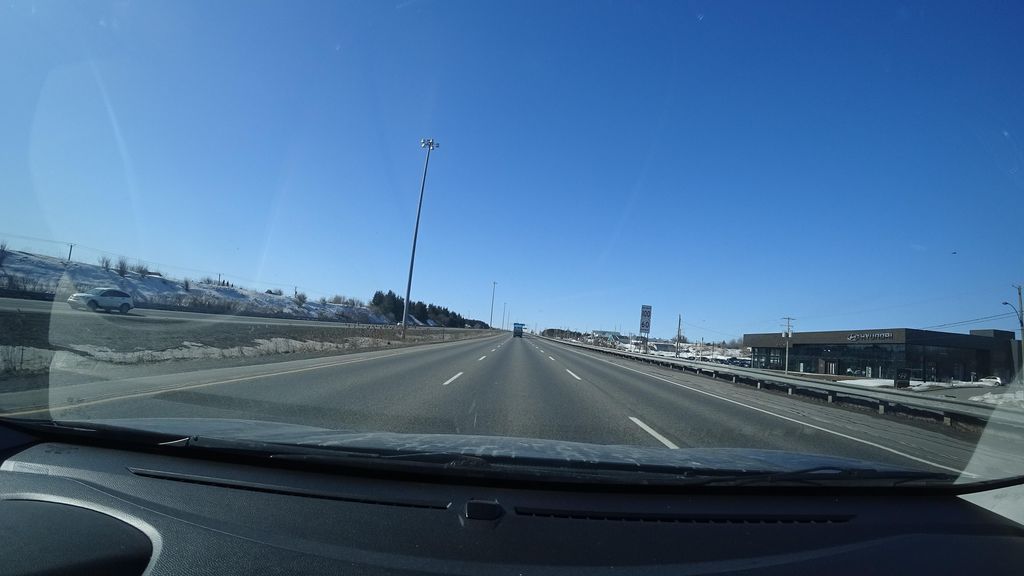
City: quebec_city